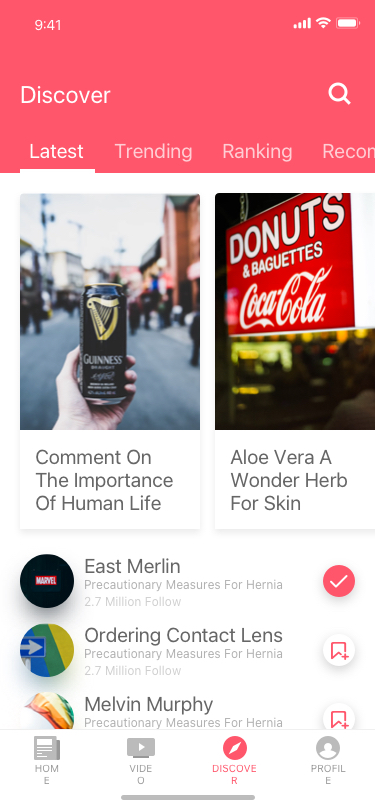
Text in this UI design:
Discover
Latest
Trending
Ranking
Recommend
Comment On The Importance Of Human Life
Aloe Vera A Wonder Herb For Skin
East Merlin
Precautionary Measures For Hernia
2.7 Million Follow
Ordering Contact Lens
Precautionary Measures For Hernia
2.7 Million Follow
Melvin Murphy
Precautionary Measures For Hernia
2.7 Million Follow
East Merlin
Precautionary Measures For Hernia
2.7 Million Follow